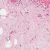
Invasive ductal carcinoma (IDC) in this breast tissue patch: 0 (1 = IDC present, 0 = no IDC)